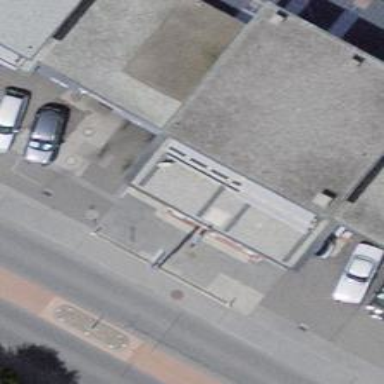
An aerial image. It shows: Fuel station.